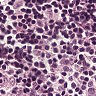
Metastatic tissue present: no